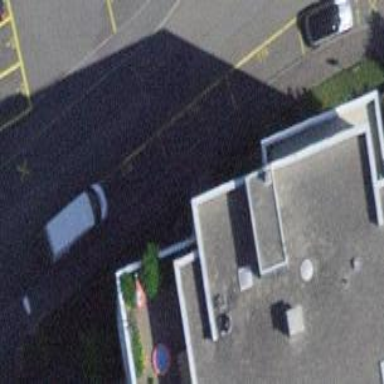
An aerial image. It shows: Parking lane with parallel orientation.